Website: walmart
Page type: billing-address
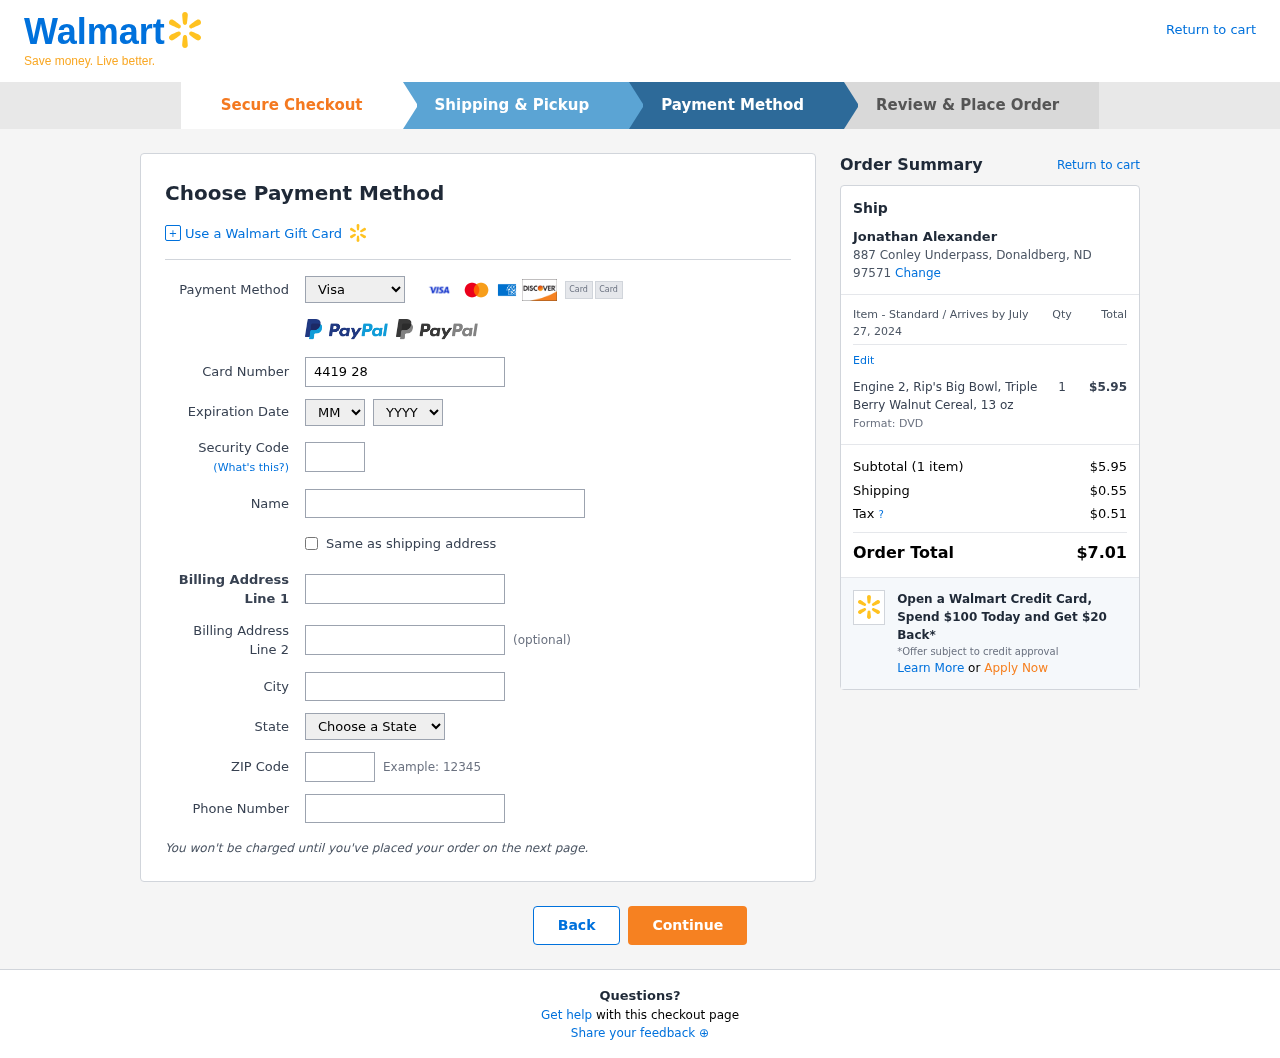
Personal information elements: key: PII_CARD_CVV
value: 232
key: PII_CARD_EXPIRY_MONTH
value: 08
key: PII_CARD_EXPIRY_YEAR
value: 27
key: PII_CARD_NUMBER
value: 4419 2822 9190 0992
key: PII_CARD_TYPE
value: Visa
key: PII_CITY
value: Donaldberg
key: PII_CITY_STATE_ZIP
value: Donaldberg, ND 97571
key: PII_FULLNAME
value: Jonathan Alexander
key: PII_PHONE
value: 4207216762
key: PII_POSTCODE
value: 97571
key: PII_STATE
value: North Dakota
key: PII_STREET
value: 887 Conley Underpass
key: PII_FULLNAME2
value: Jonathan Alexander
Product elements: key: PRODUCT1_NAME
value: Engine 2, Rip's Big Bowl, Triple Berry Walnut Cereal, 13 oz
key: PRODUCT1_PRICE
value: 5.95
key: PRODUCT1_QUANTITY
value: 1
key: PRODUCT1_DESC
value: Format: DVD
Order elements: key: ORDER_DELIVERY_DATE
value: July 27, 2024
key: ORDER_NUM_ITEMS
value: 1
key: ORDER_SUBTOTAL
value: $5.95
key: ORDER_SHIPPING_COST
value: $0.55
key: ORDER_TAX
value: $0.51
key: ORDER_TOTAL
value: $7.01